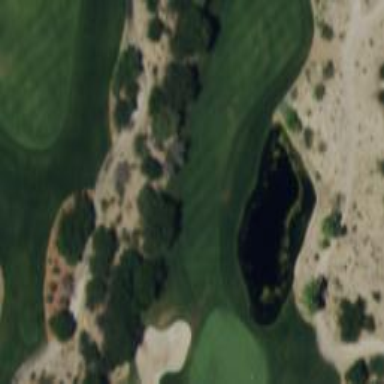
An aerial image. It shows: Scenic golf fairway.